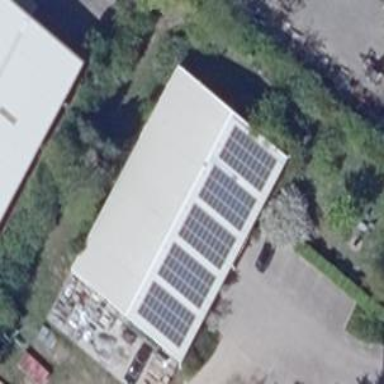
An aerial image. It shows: Solar photovoltaic panel generator producing electricity in small installation.